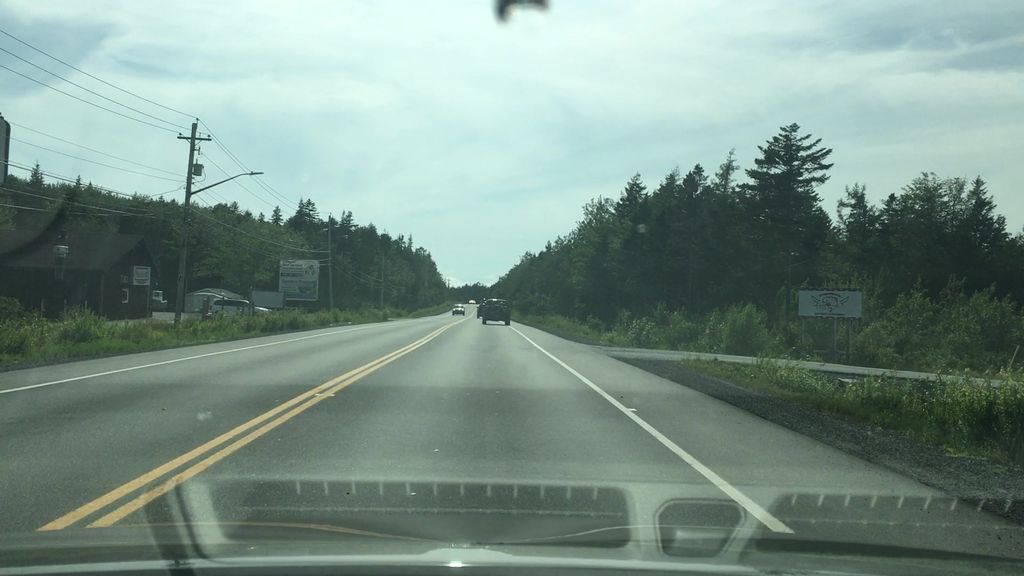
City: halifax